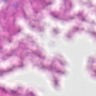
Metastatic tissue present: no